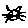
Label: cat